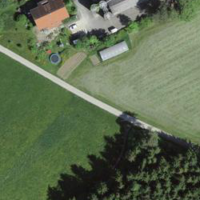
EUNIS habitat code: 52
Species observed at this site:
Symphoricarpos albus